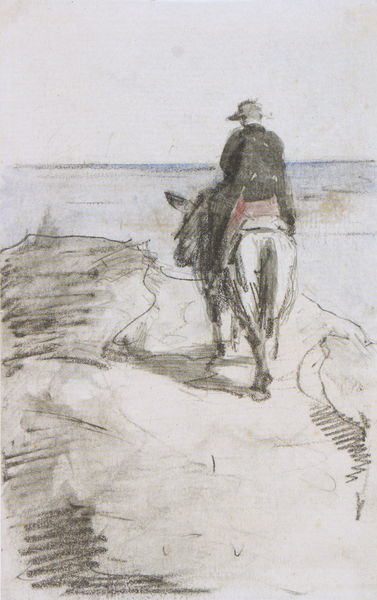
Titel: Der Bruder auf dem Maultier
Künstler: Franz Marc
Standort: Kochel am See
Institution: Franz Marc Museum
Schlagwörter: berg, blau, felsen, himmel, kopf, mann, meer, schatten, wasser, weiß, aquarell, grün, landschaft, sand, see, sitzen, ufer, grau, hell, hut, kreide, licht, ohr, rücken, schwarz, skizze, zeichnung, blick, gürtel, rot, tier, weg, hose, kappe, mütze, ferne, horizont, hügel, einsam, gewässer, pfad, mantel, ohren, rosa, esel, pferd, reiter, hufe, mähne, reiten, ritt, sattel, schwanz, schweif, aussicht, küste, strand, düne, dünen, fels, wüste, grafik, graphik, linien, allein, still, striche, ozean, sandstrand, kohle, rückseite, hinten, rückenfigur, felsig, schraffur, stich, konturen, strich, koloriert, schraffiert, bleistift, entwurf, sonnig, maultier, kohlezeichnung, stift, ross, satel, ochse, gaul, schraffierung, lavierung, pferdeschwanz, pater, aquarelliert, trab, skizzenhaft, rückfigur, eichnung, spontan, awuarell